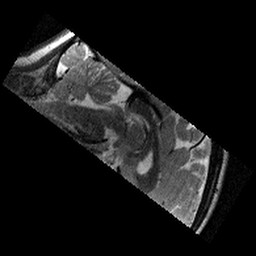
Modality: T2w
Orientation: sagittal
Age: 10
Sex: female
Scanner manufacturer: siemens
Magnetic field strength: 3 T
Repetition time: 9.23 s
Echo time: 0.067 s